Field crop: tomato
Growth stage: 2
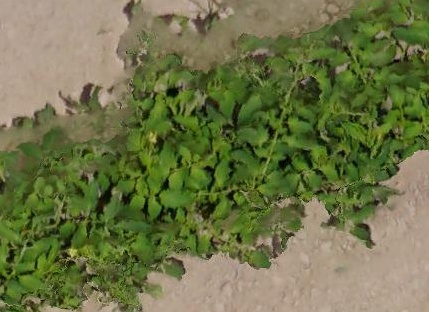
Species: tomato